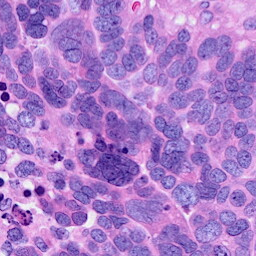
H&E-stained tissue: Ovarian